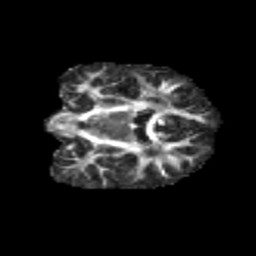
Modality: FA
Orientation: coronal
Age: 12
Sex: female
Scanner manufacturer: siemens
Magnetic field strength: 3 T
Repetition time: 3.8 s
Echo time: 0.07 s